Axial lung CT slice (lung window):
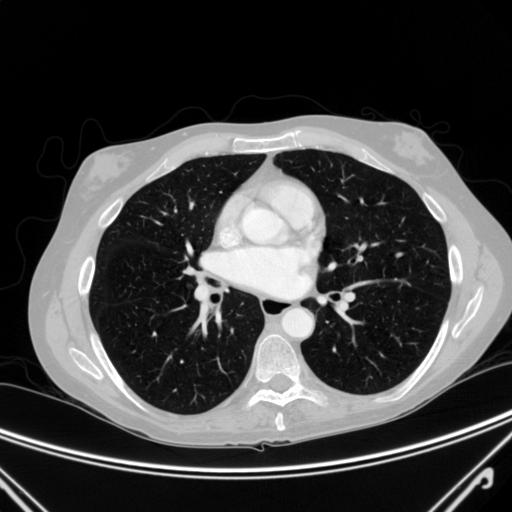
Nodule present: no